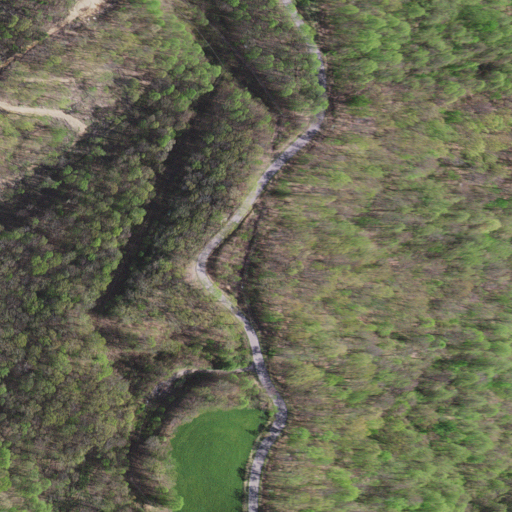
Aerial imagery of ridge(s) in Virginia named Stinson Ridge containing deciduous forest, low intensity development, open development, shrub, medium intensity development, and pasture